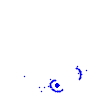
Particle: kaon